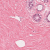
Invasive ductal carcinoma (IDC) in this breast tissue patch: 0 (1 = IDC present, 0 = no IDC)